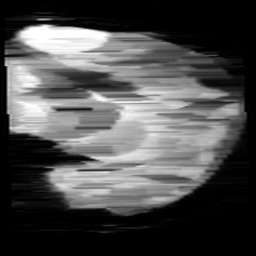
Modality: minIP
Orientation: sagittal
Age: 11
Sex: male
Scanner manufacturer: siemens
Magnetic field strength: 3 T
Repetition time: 0.027 s
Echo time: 0.02 s